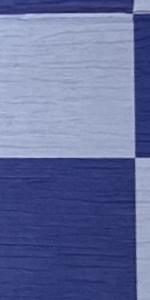
Label: Empty